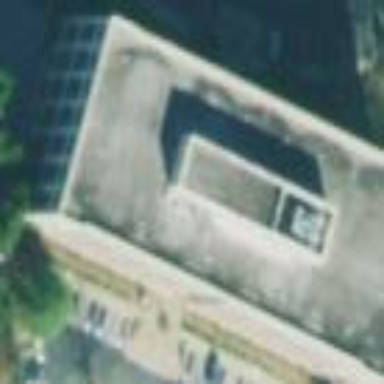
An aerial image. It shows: Building.